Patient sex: M
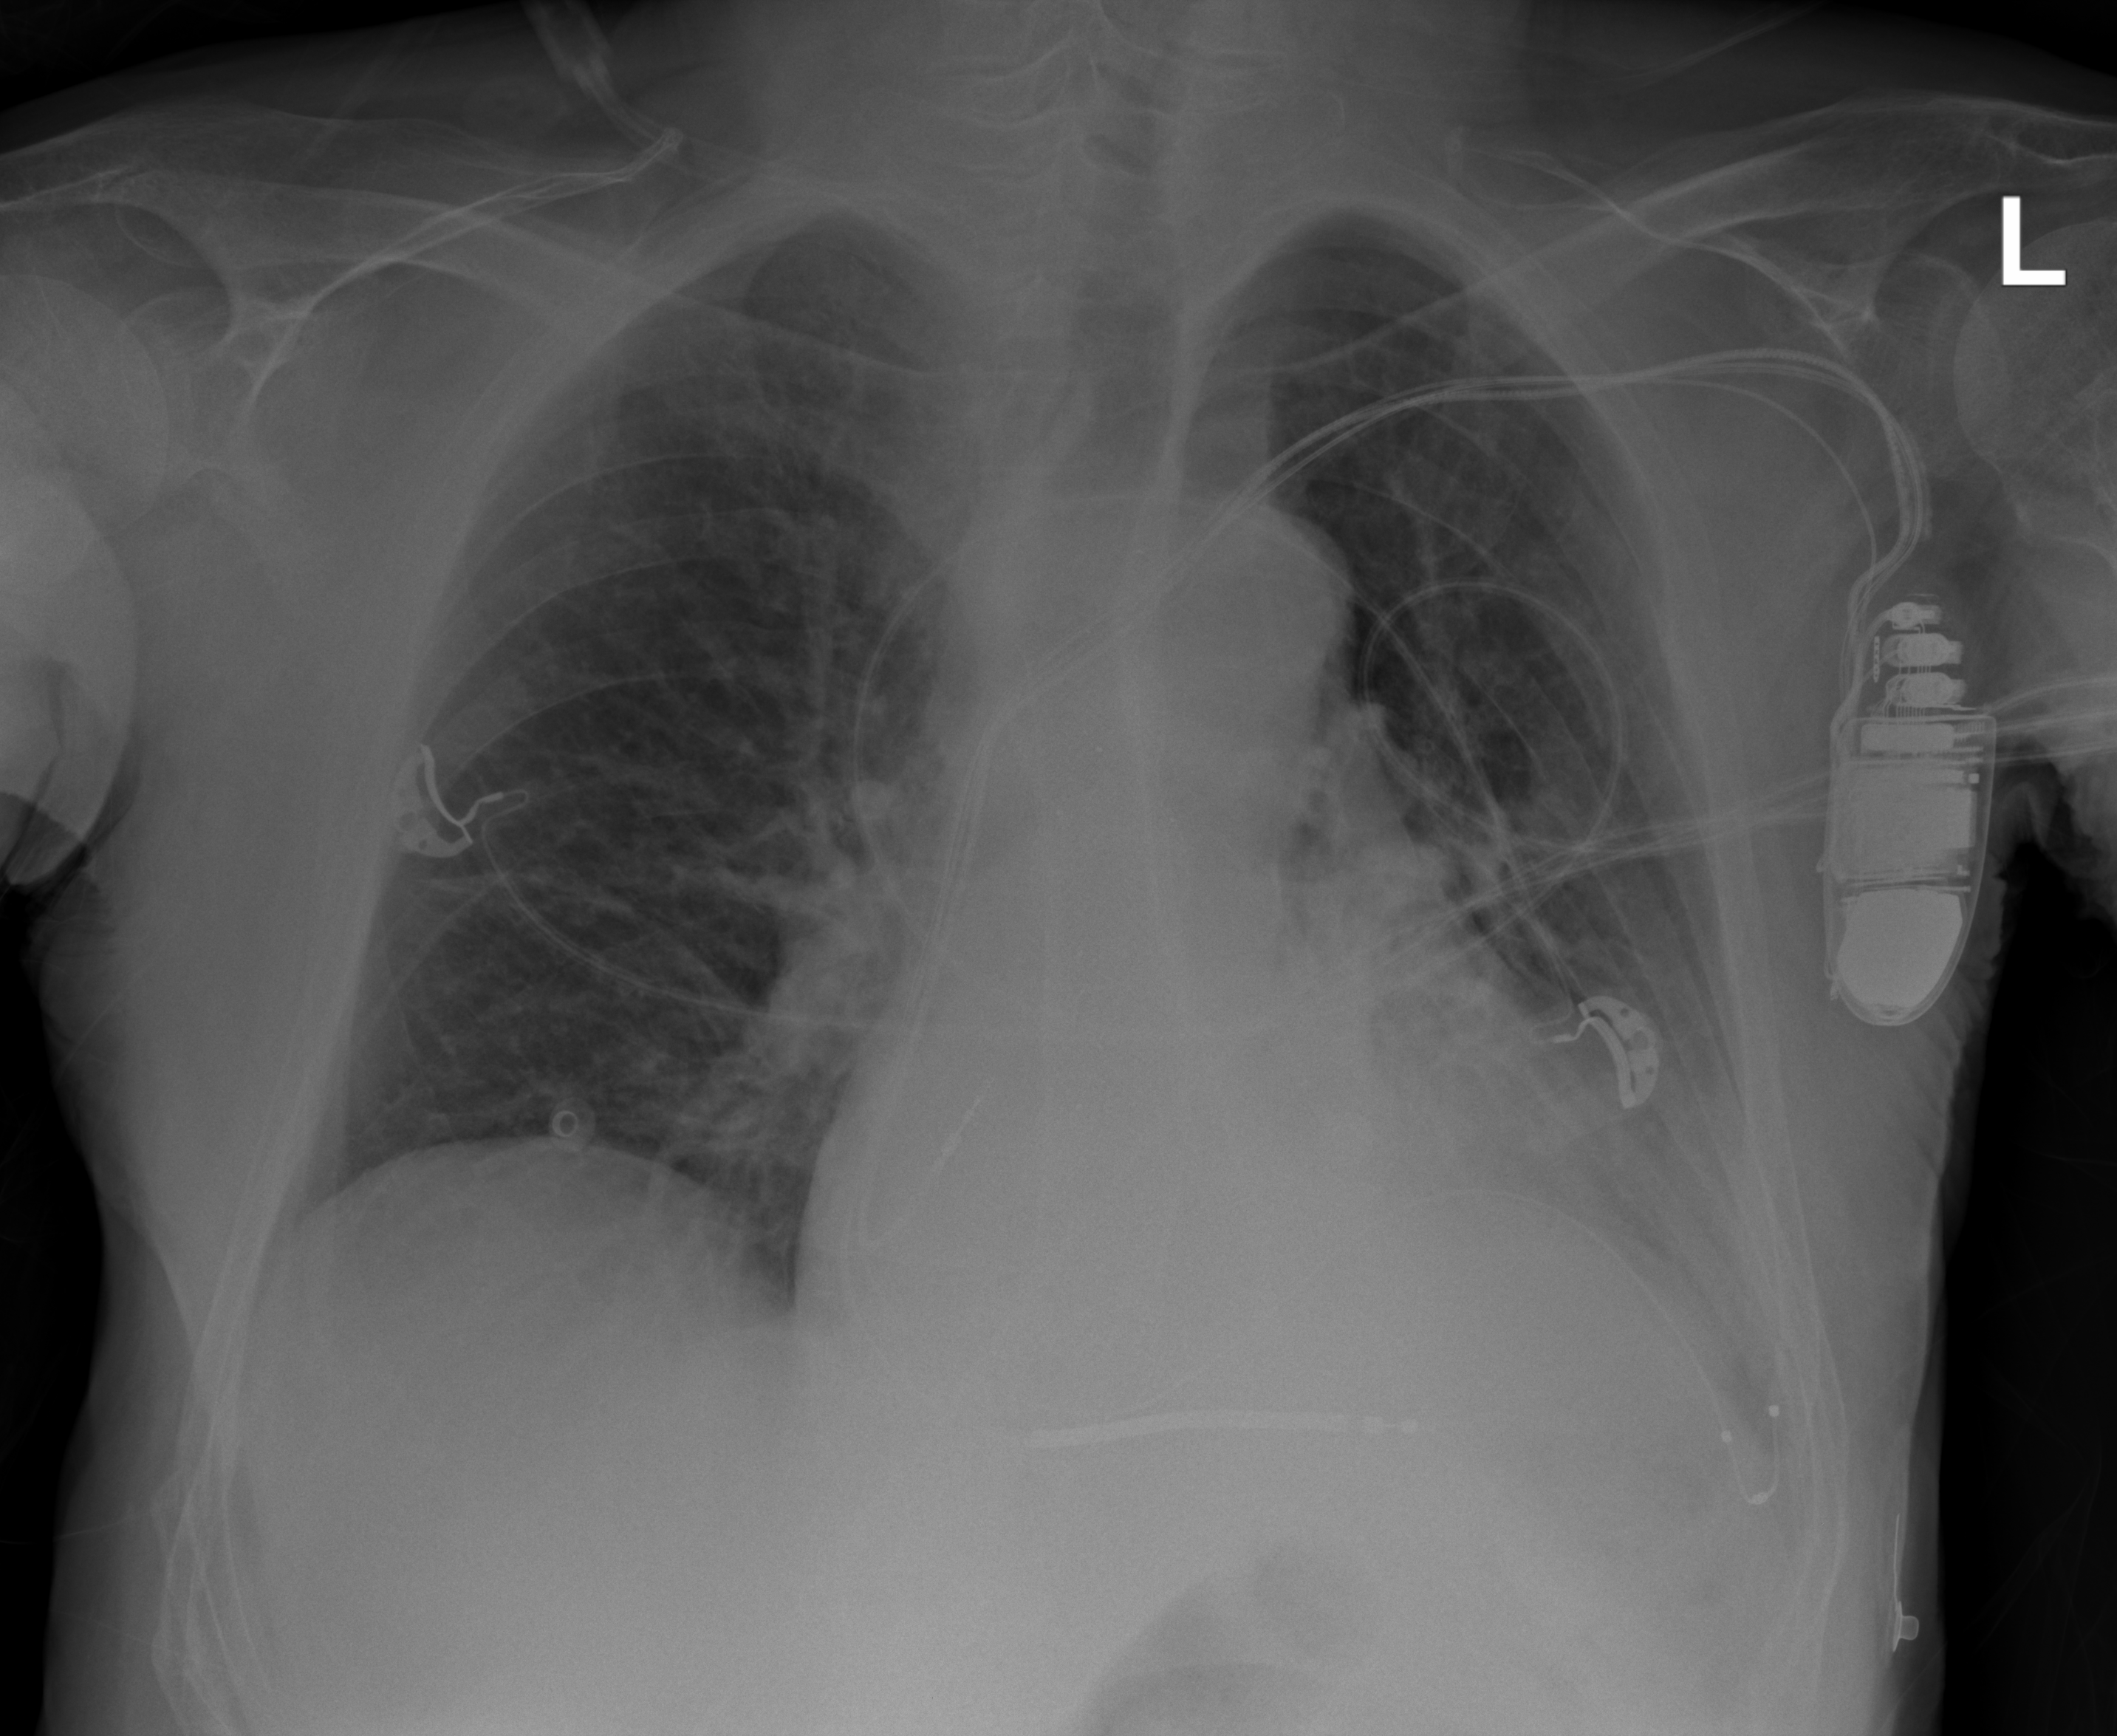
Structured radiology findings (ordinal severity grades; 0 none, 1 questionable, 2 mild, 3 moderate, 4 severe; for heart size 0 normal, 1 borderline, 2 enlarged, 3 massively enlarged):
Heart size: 2
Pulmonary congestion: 2
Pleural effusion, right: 0
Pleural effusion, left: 2
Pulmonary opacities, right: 0
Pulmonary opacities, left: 1
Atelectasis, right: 0
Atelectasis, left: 2